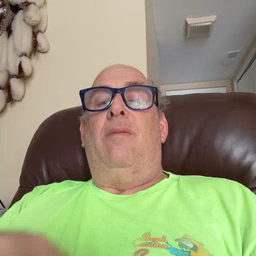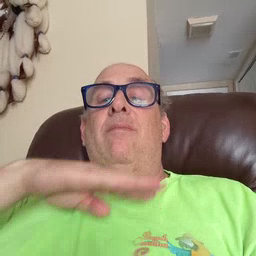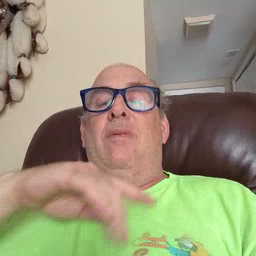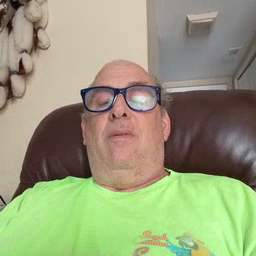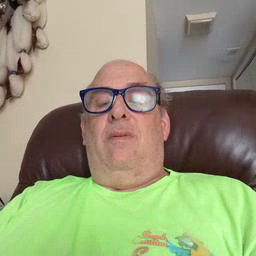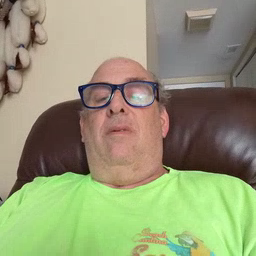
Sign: pig